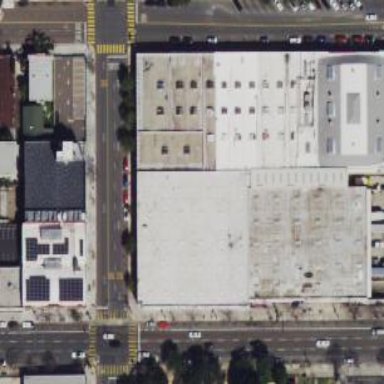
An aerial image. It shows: Industrial building of commercial type.